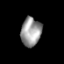
Tissue: prostate
Cell type: T cells
Senescence score: 0.262
Nuclear area (px): 567
Mean DAPI intensity: 154.919